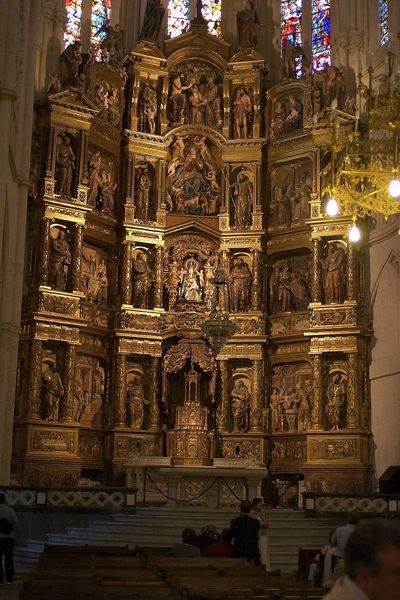
Titel: Hochaltar Maria Himmelfahrt
Künstler: Martin de la Haya
Standort: Burgos, Kathedrale (EU - E)
Schlagwörter: weiß, menschen, bunt, fenster, glas, hell, holz, lampe, lampen, licht, marmor, stühle, tisch, zaun, bibel, innenraum, kirche, gold, kind, deutschland, kette, besucher, figuren, treppe, gestühl, kronleuchter, leuchter, stufen, foto, fotografie, photographie, bayern, religion, altar, bänke, hochaltar, photo, kirchenbank, leben, mittelschiff, skulpturen, statuen, jesus, apsis, pastor, priester, gebote, heilige, abendmahl, jünger, heilig, maria, glauben, verzierungen, absperrung, geschnitzt, nischen, altaraufsatz, predella, retabel, barcok, teppe, irche, evangelisch, christ, katholisch, apostel, evangelisten, marienaltar, protestantisch, taufe jesu, bleiverglasung, holzretabel, chors, katholicsh, maria aufnahm in den himmel